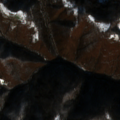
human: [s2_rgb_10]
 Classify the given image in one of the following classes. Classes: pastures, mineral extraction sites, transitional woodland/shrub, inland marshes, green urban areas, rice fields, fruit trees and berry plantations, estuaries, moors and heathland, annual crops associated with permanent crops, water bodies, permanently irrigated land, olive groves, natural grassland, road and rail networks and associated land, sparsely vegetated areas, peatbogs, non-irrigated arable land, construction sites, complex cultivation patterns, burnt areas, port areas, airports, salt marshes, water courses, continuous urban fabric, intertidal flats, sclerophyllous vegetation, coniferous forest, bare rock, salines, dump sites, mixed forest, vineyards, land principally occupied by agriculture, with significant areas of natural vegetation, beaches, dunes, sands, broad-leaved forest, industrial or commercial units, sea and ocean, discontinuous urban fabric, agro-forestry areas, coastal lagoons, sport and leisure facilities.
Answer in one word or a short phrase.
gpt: pastures, broad-leaved forest, transitional woodland/shrub